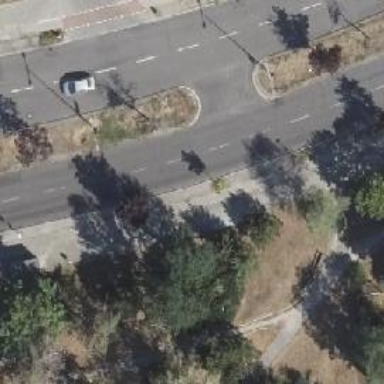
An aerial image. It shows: Secondary road with asphalt surface. There is parallel on-street parking on the right lane.